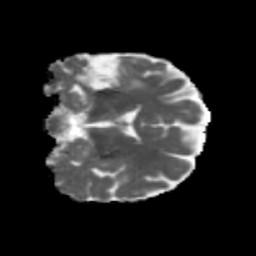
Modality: MD
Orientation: coronal
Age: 59
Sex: female
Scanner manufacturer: siemens
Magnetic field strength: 3 T
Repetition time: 5.47 s
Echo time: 0.0854 s